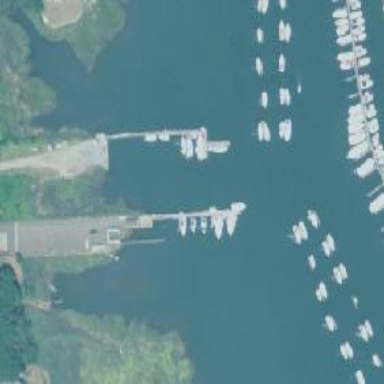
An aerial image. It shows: Man-made pier.